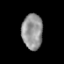
Tissue: prostate
Cell type: Epithelial cells
Senescence score: 0.3547
Nuclear area (px): 718
Mean DAPI intensity: 148.184